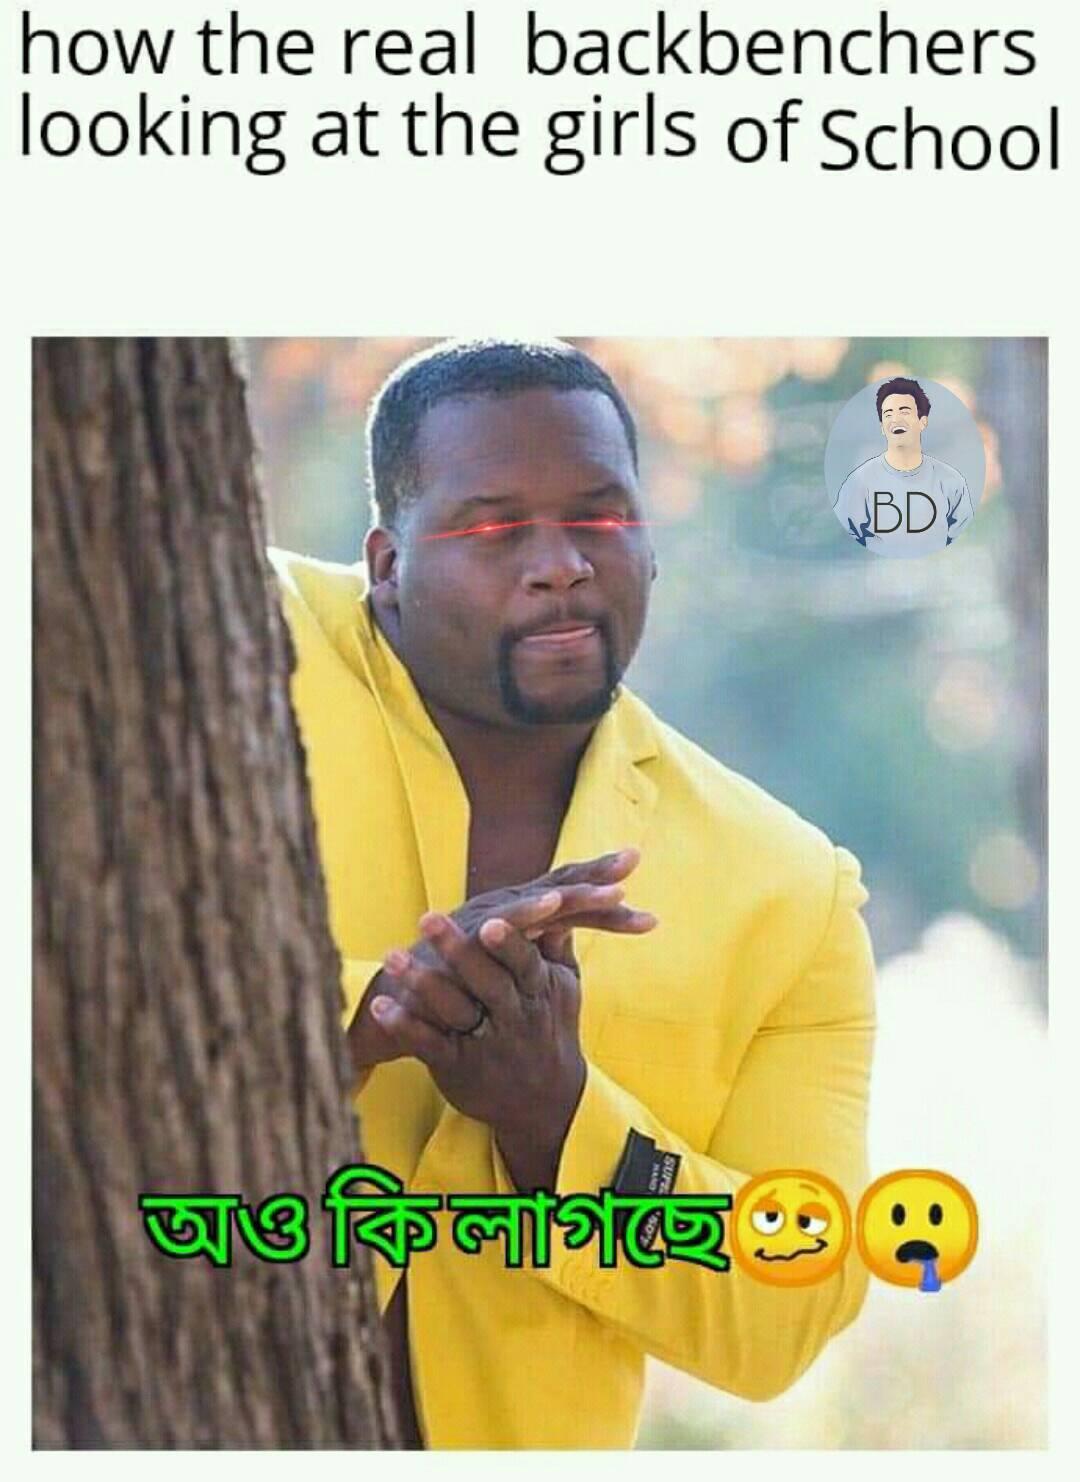
Caption: how the real backbenchers looking at the girls of school      অও কি লাগছে
Label: non-hate